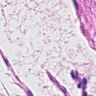
Metastatic tissue present: no